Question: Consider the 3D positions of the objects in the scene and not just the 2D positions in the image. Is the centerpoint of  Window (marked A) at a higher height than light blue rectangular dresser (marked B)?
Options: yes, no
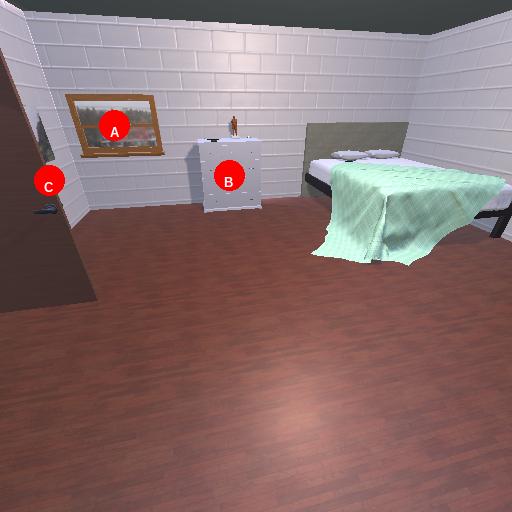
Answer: yes